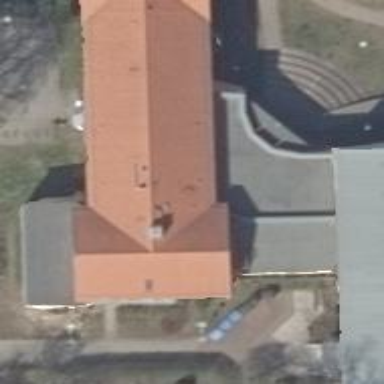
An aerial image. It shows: Building with ridged roof.